Question: This is my current code. The print will put a space prior to the "!" and I've searched the forums for an hour, but everything is way too complicated for me right now. It's a stupid question, but I have to know why it's adding this random space after a comma.
'''
fn = input("What's your First Name? ")
ln = input("What's your Last Name? ")
print ('Hello,',fn, ln,'!')
'''

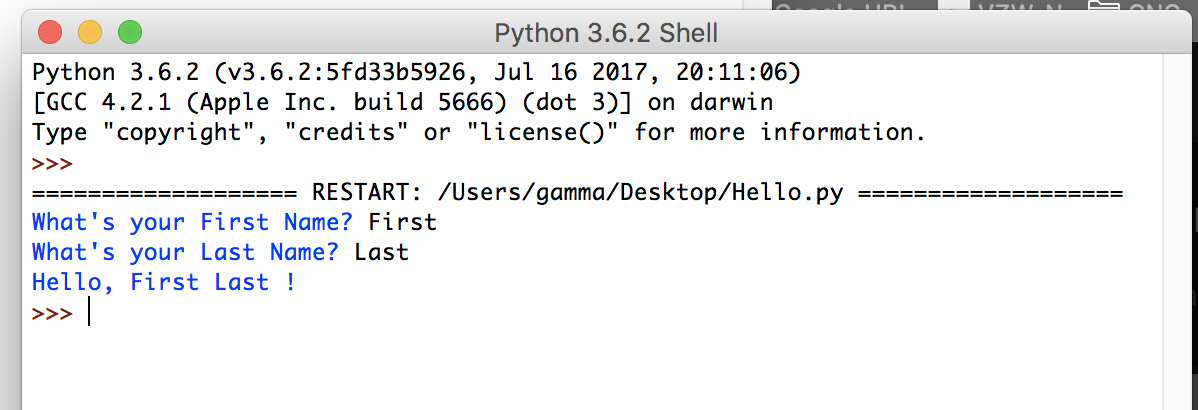
Answer: When you print a list of strings python inserts a space.
'''
$ python3
Python 3.5.3 (v3.5.3:1880cb95a742, Jan 16 2017, 08:49:46)
[GCC 4.2.1 (Apple Inc. build 5666) (dot 3)] on darwin
Type "help", "copyright", "credits" or "license" for more information.
>>> print('My','name','is','doug')
My name is doug
>>> print('My'+'name'+'is'+'doug')
Mynameisdoug
'''
You want to either combine you elements into a single string OR (the better way) use string formatting to output.
'''
>>> fn = "Bob"
>>> ln = "Jones"
>>> msg = "Hello, "+fn+" "+ln+"!"
>>> print(msg)
Hello, Bob Jones!
>>> msg = "Hello, {0} {1}!".format(fn,ln)
>>> print(msg)
Hello, Bob Jones!
>>>
'''